Question: The green dot in the picture is the starting point, and the blue dot is the end point. Each move can only go one square to the right or down. How many different simple paths are there?
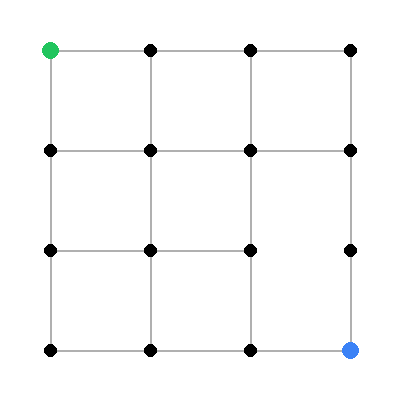
Answer: 14